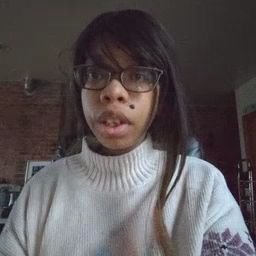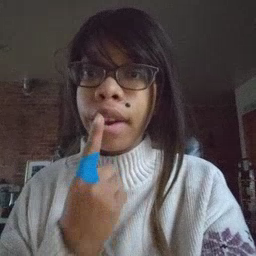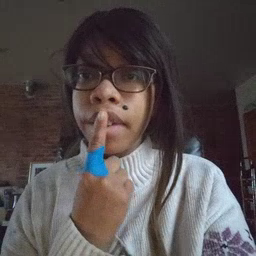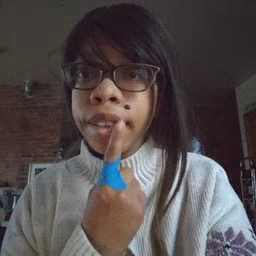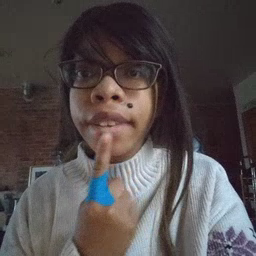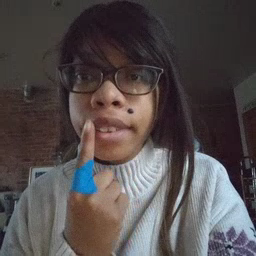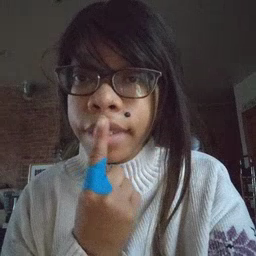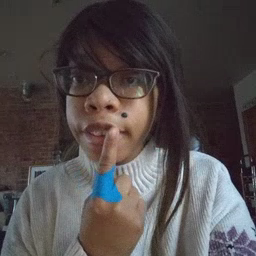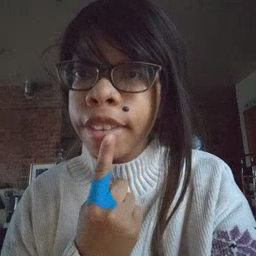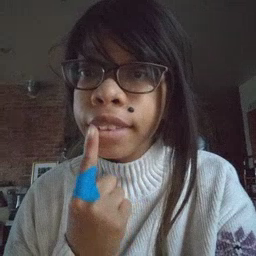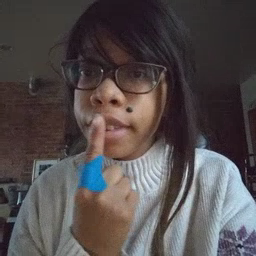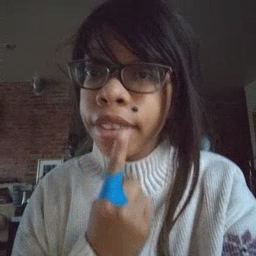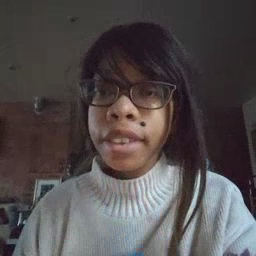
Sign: lips